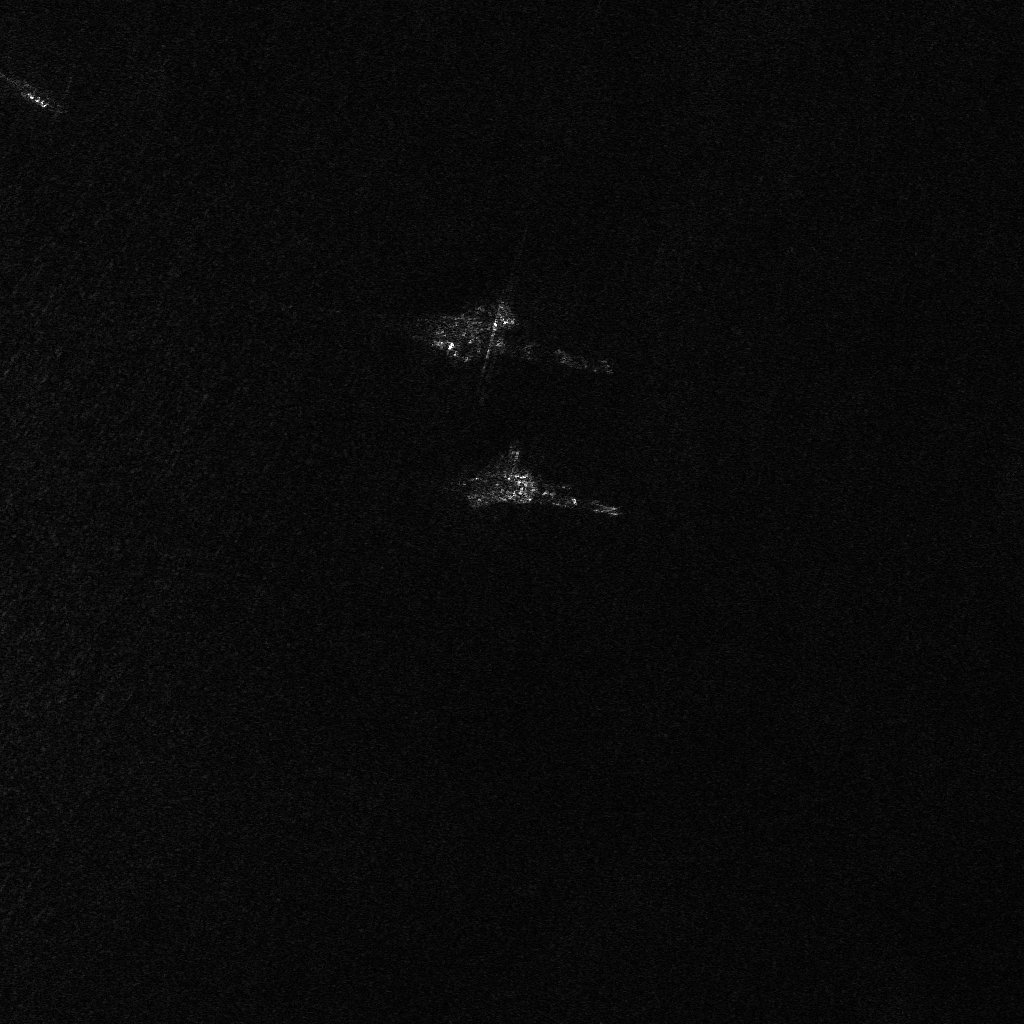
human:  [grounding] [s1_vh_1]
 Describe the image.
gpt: In the satellite image, there is  <ref>2 large container </ref> <box>[[41, 30, 61, 35, 11], [43, 45, 62, 50, 11]]</box> located at center.